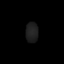
Tissue: lung
Cell type: Epithelial cells
Senescence score: 0.1673
Nuclear area (px): 247
Mean DAPI intensity: 30.53